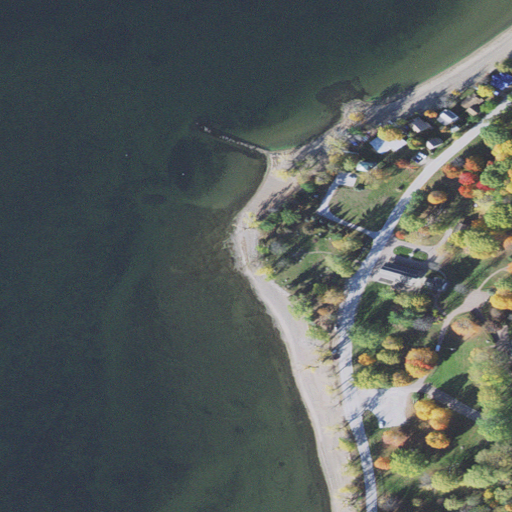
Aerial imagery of cape in Vermont named Sandy Point containing open water, medium intensity development, low intensity development, deciduous forest, mixed forest, and pasture